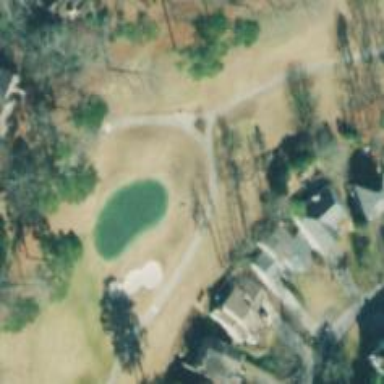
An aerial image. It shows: Path for both roads and golfers.